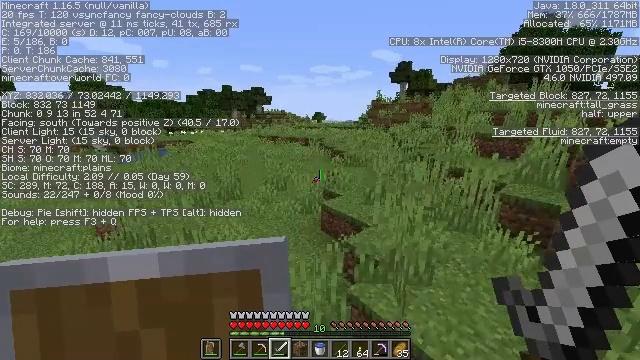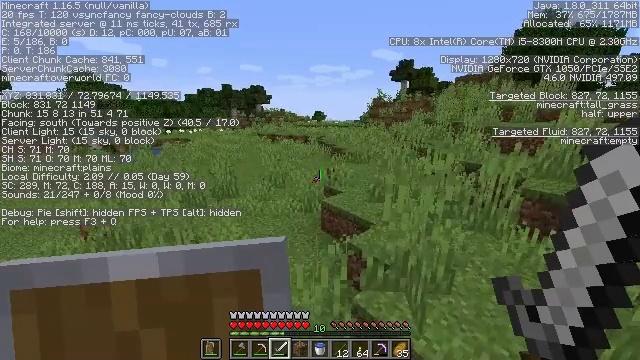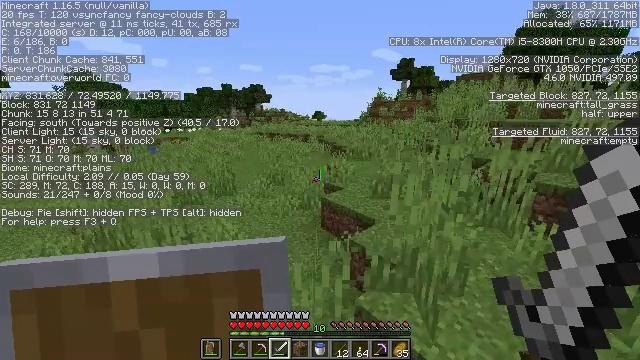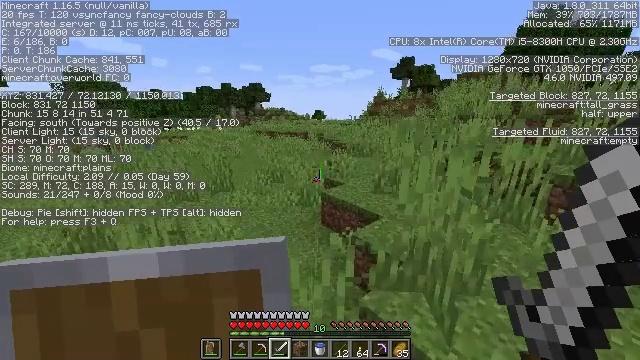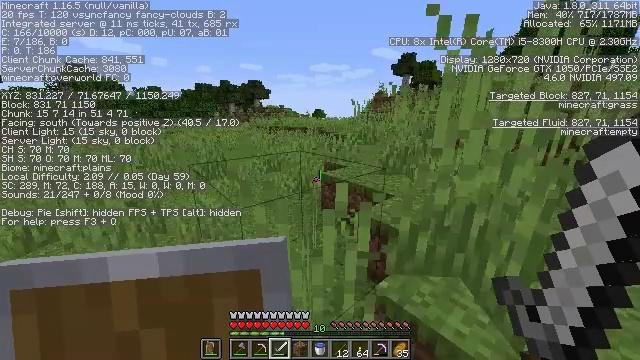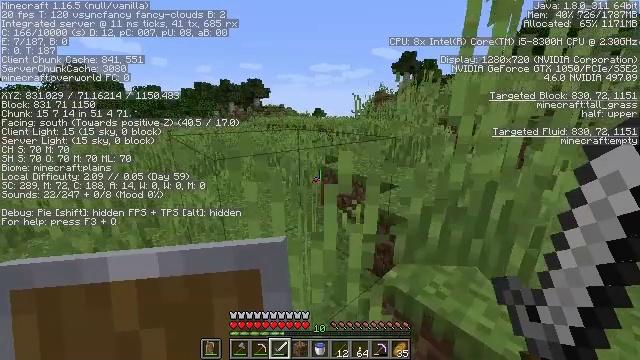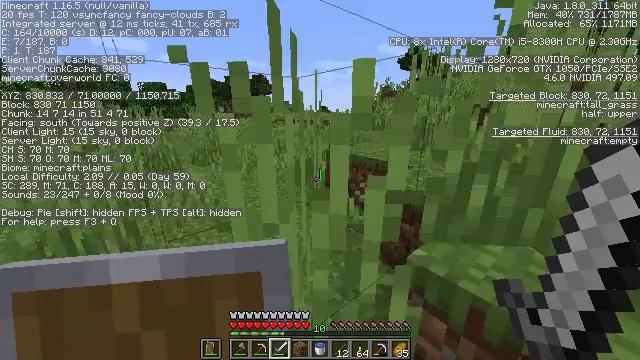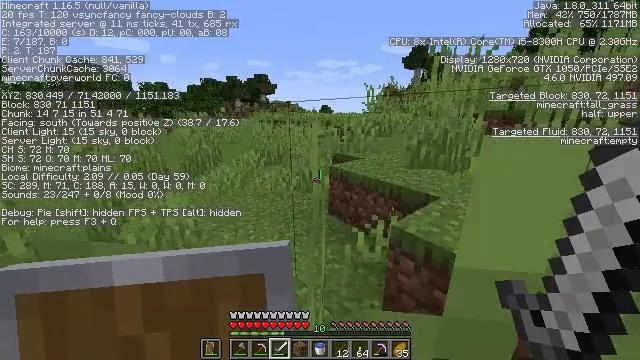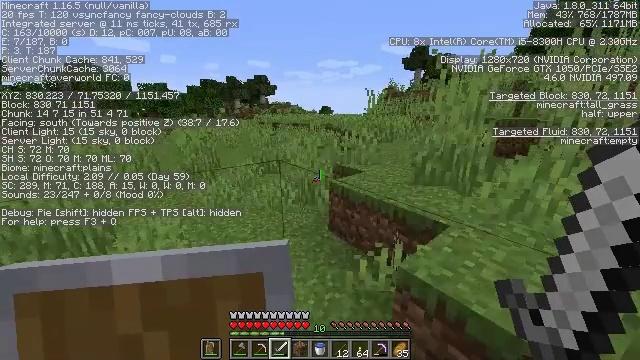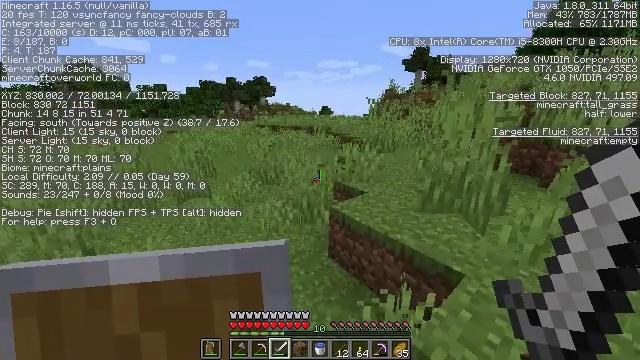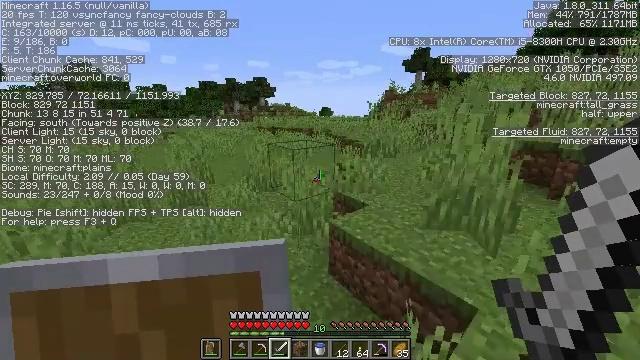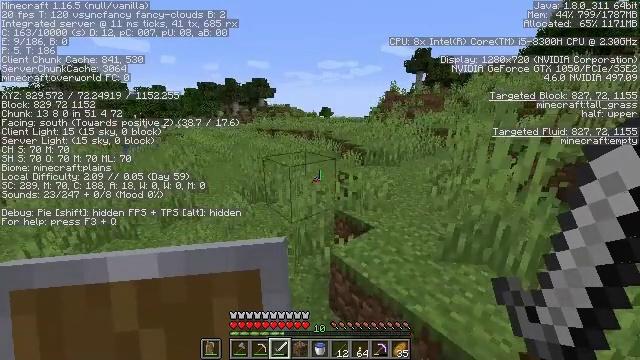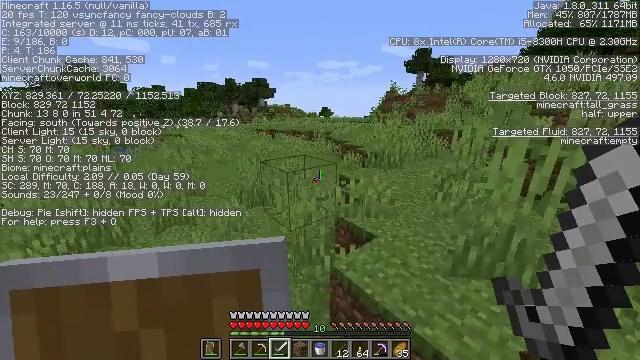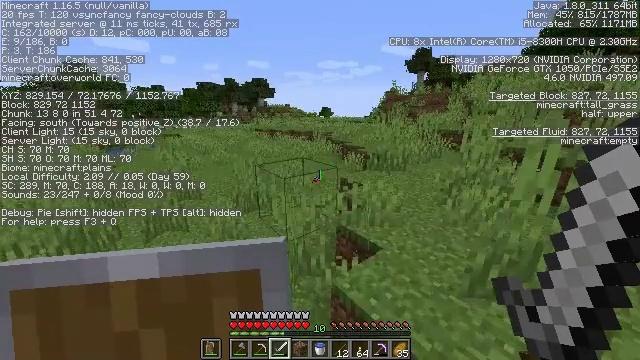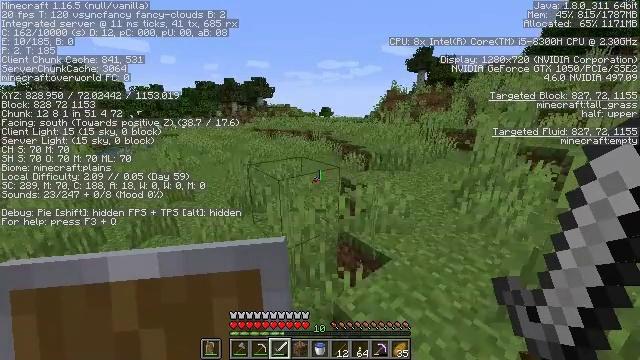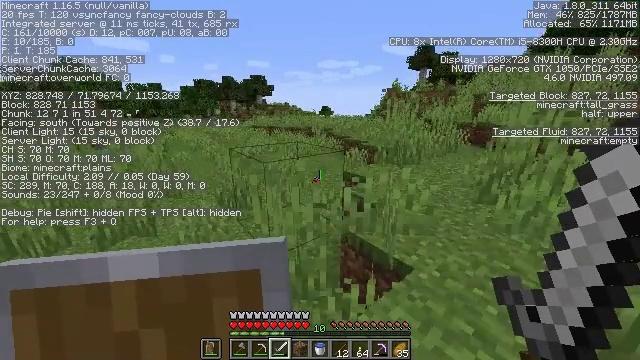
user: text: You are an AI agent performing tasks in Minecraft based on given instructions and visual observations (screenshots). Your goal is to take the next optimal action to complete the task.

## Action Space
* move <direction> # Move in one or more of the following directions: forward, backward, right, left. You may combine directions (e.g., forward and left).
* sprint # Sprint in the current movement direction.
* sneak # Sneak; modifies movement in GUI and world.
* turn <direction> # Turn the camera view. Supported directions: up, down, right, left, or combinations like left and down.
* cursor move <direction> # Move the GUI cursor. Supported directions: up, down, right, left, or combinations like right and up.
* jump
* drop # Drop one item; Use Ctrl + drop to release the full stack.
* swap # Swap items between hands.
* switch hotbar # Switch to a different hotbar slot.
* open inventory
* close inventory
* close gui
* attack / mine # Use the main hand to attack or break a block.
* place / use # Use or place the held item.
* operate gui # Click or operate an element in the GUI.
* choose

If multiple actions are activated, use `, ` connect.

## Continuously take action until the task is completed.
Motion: motion action
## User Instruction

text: Mine the yellow bed to pick it up.
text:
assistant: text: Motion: move forward, sprint, jump
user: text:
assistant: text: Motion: move forward, sprint, jump
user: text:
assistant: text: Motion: move forward, sprint, jump
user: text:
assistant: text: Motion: move forward, sprint, jump
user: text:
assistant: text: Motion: move forward, sprint, jump
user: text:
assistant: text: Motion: move forward, sprint, turn left, jump
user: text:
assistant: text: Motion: move forward, sprint, jump
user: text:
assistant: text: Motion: move forward, sprint, jump
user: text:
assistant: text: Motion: move forward, sprint, jump
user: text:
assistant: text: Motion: move forward, sprint, jump
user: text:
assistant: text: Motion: move forward, sprint, jump
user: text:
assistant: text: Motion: move forward, sprint, jump
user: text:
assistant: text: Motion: move forward, sprint, jump
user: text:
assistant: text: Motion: move forward, sprint, jump
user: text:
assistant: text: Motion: move forward, sprint, jump
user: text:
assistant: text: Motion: move forward, sprint, jump
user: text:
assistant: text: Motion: move forward, sprint, jump
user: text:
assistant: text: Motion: move forward, sprint, jump
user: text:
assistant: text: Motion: move forward, sprint, jump
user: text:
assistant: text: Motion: move forward, sprint, jump
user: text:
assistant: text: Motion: move forward, sprint, jump
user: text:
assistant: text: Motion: move forward, sprint, jump
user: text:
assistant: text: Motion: move forward, sprint, jump
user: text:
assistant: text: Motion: move forward, sprint, jump
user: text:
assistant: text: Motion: move forward, sprint, jump
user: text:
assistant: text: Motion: move forward, sprint, jump
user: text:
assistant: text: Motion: move forward, sprint, jump
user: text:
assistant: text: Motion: move forward, sprint, jump
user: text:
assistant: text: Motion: move forward, sprint, jump
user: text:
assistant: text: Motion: move forward, sprint, jump